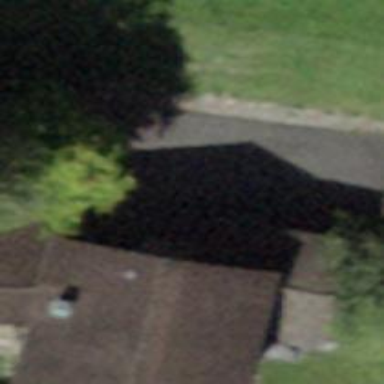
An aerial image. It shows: Detached building.